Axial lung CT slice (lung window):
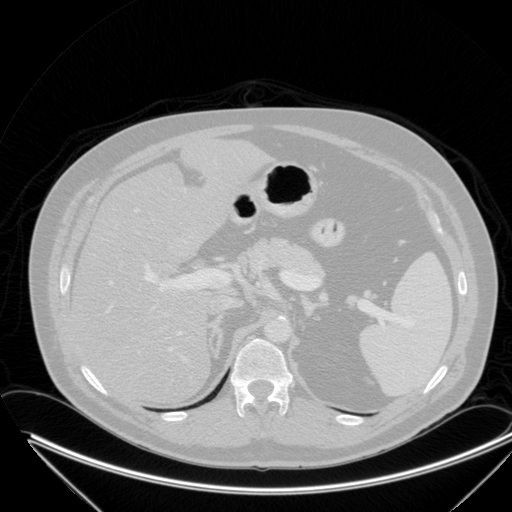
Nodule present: no